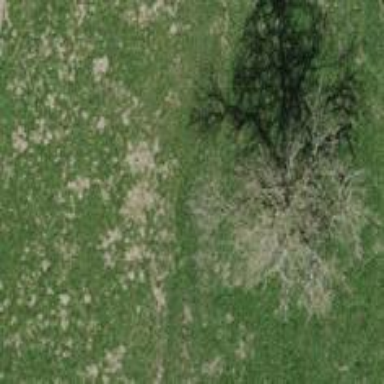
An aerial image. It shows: Deciduous tree with lush green leaves.